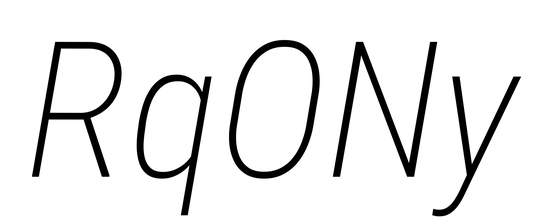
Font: Roboto-Italic_Condensed_ExtraLight_Italic